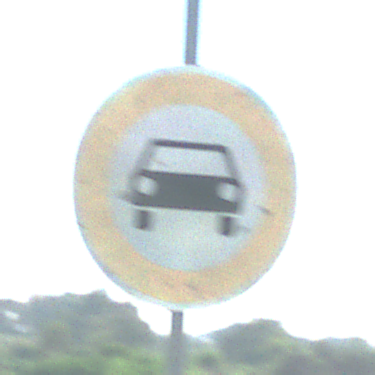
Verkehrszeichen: VerbotKraftwagen
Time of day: MorningAfternoon
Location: Outdoor (Special)
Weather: Clear
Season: NotSpecified
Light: Natural